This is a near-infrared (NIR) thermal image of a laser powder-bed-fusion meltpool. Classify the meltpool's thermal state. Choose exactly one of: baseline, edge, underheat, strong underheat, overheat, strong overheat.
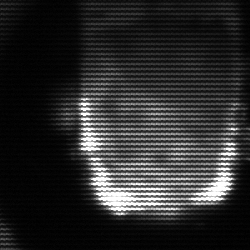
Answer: baseline